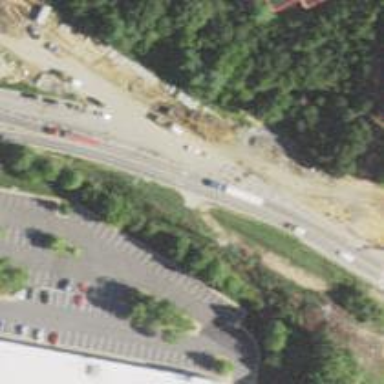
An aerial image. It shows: Asphalt expressway.